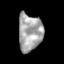
Tissue: skin
Cell type: Epithelial cells
Senescence score: 0.9262
Nuclear area (px): 877
Mean DAPI intensity: 166.228